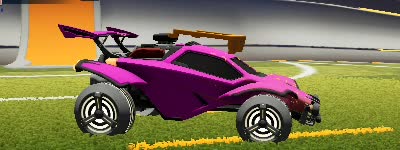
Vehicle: octane